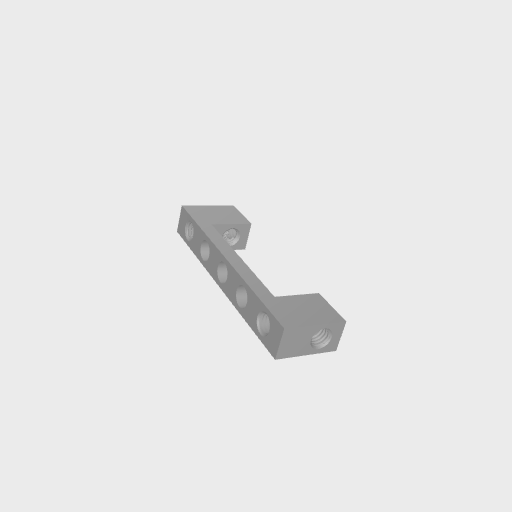
Part: DualBlockMount1-3